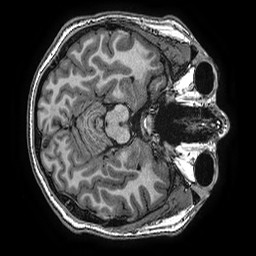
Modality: T1w
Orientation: axial
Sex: male
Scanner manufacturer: ge
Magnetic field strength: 3 T
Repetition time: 0.0077 s
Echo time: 0.003436 s